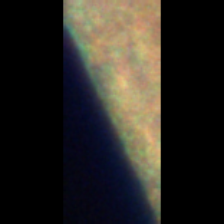
Taxon: Unknown_full_image
Group: Unknown